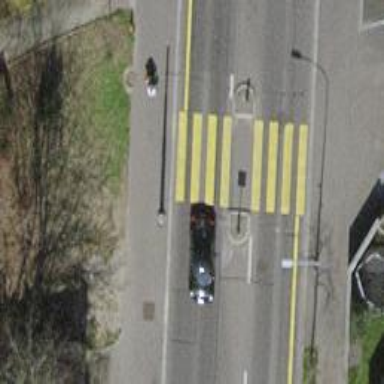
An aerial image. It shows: Marked road crossing with pedestrian island.